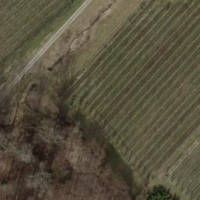
EUNIS habitat code: 52
Species observed at this site:
Cardamine pratensis